Question: Folks,
I have read several threads on stackoverflow and googled some(<URL> and asked around all Swing experts at work before deciding to post a question. I have basic understanding of Swing and this complicates things terribly.

I have attached a picture of a button...this is a button with nearly 3 borders (as much my eyes can tell). The rectangle on the right is the Digital Colormeter application on a Mac. The mouse is sitting between the black border and the grayish border that you see on the button image.
Based on what we see on the pixelated image of the border, it appears the border has a tail or a shadow that covers many pixels. Take the Blac for instance, it has atleast 3 pixels(internal border). The external border is grayish - and it spans nearly 6 pixels.
Here is what I have done:
I experiemented with several versions of Strokes and with BasicStroke(3.0F), I could produce 2 pixels of information for both the intenal and external border.
Here is my question:
1. Is such a "high touch" rendering possible using Swing in Java 7?
2. If so, can you please point me in the right direction?
thank you
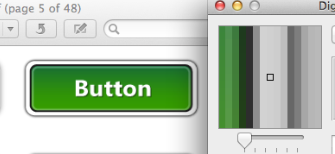
Answer: You can always create compound borders and stack them
'''
class GUI extends JFrame {
public static void main(String[] args) {
new GUI();
}
GUI() {
Border[] borders = new Border[]{
BorderFactory.createLineBorder(Color.GREEN, 3, true),
BorderFactory.createLineBorder(Color.BLACK, 3, true),
BorderFactory.createLineBorder(Color.GRAY, 6, true)};
Border border = BorderFactory.createCompoundBorder(borders[2],
BorderFactory.createCompoundBorder(borders[1], borders[0]));
JButton button = new JButton("Button");
button.setBorder(border);
add(button);
pack();
setVisible(true);
}
}
'''
---
'LineBorder'
Here are many examples of creating gradients by stacking line borders. The code is long because of the amount of examples, you can just copy the 'private' methods. There are over 3000 single 'Border' components in the final view and I don't notice any performance issues.
'''
class GUI extends JFrame {
public static void main(String[] args) {
new GUI();
}
public GUI() {
JTabbedPane tabs = new JTabbedPane();
JButton button;
Border b1, b2, b3, b4, b5, b6;
button = new JButton("Button");
button.setBorder(compoundBorder(interpolateColors(Color.BLACK, Color.GREEN, 5)));
tabs.addTab("Black-Green 5", button);
button = new JButton("Button");
button.setBorder(compoundBorder(interpolateColors(Color.BLACK, Color.GREEN, 100)));
tabs.addTab("Black-Green 100", button);
button = new JButton("Button");
button.setBorder(compoundBorder(interpolateColors(Color.BLACK, Color.GREEN, 200)));
tabs.addTab("Black-Green 200", button);
button = new JButton("Button");
button.setBorder(compoundBorder(interpolateColors(Color.GREEN, Color.BLACK, 5)));
tabs.addTab("Green-Black 5", button);
button = new JButton("Button");
button.setBorder(compoundBorder(interpolateColors(Color.GREEN, Color.BLACK, 100)));
tabs.addTab("Green-Black 100", button);
button = new JButton("Button");
button.setBorder(compoundBorder(interpolateColors(Color.GREEN, Color.BLACK, 200)));
tabs.addTab("Green-Black 200", button);
button = new JButton("Button");
b1 = compoundBorder(interpolateColors(Color.GREEN, Color.BLACK, 5));
b2 = compoundBorder(interpolateColors(Color.BLACK, Color.GRAY, 5));
button.setBorder(BorderFactory.createCompoundBorder(b2, b1));
tabs.add("Green-Black-Gray 5", button);
button = new JButton("Button");
b1 = compoundBorder(interpolateColors(Color.GREEN, Color.BLACK, 50));
b2 = compoundBorder(interpolateColors(Color.BLACK, Color.GRAY, 50));
button.setBorder(BorderFactory.createCompoundBorder(b2, b1));
tabs.add("Green-Black-Gray 50", button);
button = new JButton("Button");
b1 = compoundBorder(interpolateColors(Color.GREEN, Color.BLACK, 100));
b2 = compoundBorder(interpolateColors(Color.BLACK, Color.GRAY, 100));
button.setBorder(BorderFactory.createCompoundBorder(b2, b1));
tabs.add("Green-Black-Gray 100", button);
button = new JButton("Button");
b1 = compoundBorder(interpolateColors(Color.GREEN, Color.BLUE, 50));
b2 = compoundBorder(interpolateColors(Color.BLUE, Color.RED, 50));
b3 = compoundBorder(interpolateColors(Color.RED, Color.GREEN, 50));
button.setBorder(compoundBorder(new Border[] {b1, b2, b3}));
tabs.add("Green-Blue-Red-Green 50", button);
button = new JButton("Button");
b1 = compoundBorder(interpolateColors(Color.GREEN, Color.BLUE, 50));
b2 = compoundBorder(interpolateColors(Color.BLUE, Color.RED, 50));
b3 = compoundBorder(interpolateColors(Color.RED, Color.GREEN, 50));
button.setBorder(compoundBorder(new Border[] {b3, b2, b1}));
tabs.add("{Green, Blue, Red} 50", button);
button = new JButton("Button");
b1 = compoundBorder(interpolateColors(Color.MAGENTA, Color.BLUE, 2));
b2 = compoundBorder(interpolateColors(Color.BLUE, Color.CYAN, 2));
b3 = compoundBorder(interpolateColors(Color.CYAN, Color.GREEN, 2));
b4 = compoundBorder(interpolateColors(Color.GREEN, Color.YELLOW, 2));
b5 = compoundBorder(interpolateColors(Color.YELLOW, Color.ORANGE, 2));
b6 = compoundBorder(interpolateColors(Color.ORANGE, Color.RED, 2));
button.setBorder(compoundBorder(new Border[] {b1, b2, b3, b4, b5, b6}));
tabs.add("Rainbow 2", button);
button = new JButton("Button");
b1 = compoundBorder(interpolateColors(Color.MAGENTA, Color.BLUE, 20));
b2 = compoundBorder(interpolateColors(Color.BLUE, Color.CYAN, 20));
b3 = compoundBorder(interpolateColors(Color.CYAN, Color.GREEN, 20));
b4 = compoundBorder(interpolateColors(Color.GREEN, Color.YELLOW, 20));
b5 = compoundBorder(interpolateColors(Color.YELLOW, Color.ORANGE, 20));
b6 = compoundBorder(interpolateColors(Color.ORANGE, Color.RED, 20));
button.setBorder(compoundBorder(new Border[] {b1, b2, b3, b4, b5, b6}));
tabs.add("Rainbow 20", button);
button = new JButton("Button");
b1 = compoundBorder(interpolateColors(Color.MAGENTA, Color.BLUE, 40));
b2 = compoundBorder(interpolateColors(Color.BLUE, Color.CYAN, 30));
b3 = compoundBorder(interpolateColors(Color.CYAN, Color.GREEN, 15));
b4 = compoundBorder(interpolateColors(Color.GREEN, Color.YELLOW, 15));
b5 = compoundBorder(interpolateColors(Color.YELLOW, Color.ORANGE, 30));
b6 = compoundBorder(interpolateColors(Color.ORANGE, Color.RED, 40));
button.setBorder(compoundBorder(new Border[] {b1, b2, b3, b4, b5, b6}));
tabs.add("Rainbow assymetric", button);
add(tabs);
pack();
setSize(new Dimension(1000, 600));
setLocationRelativeTo(null);
setDefaultCloseOperation(EXIT_ON_CLOSE);
setVisible(true);
}
private static Color[] interpolateColors(Color c1, Color c2, int width) {
Color[] colors = new Color[width];
for (int i = 0; i < width; i++) {
colors[i] = new Color( (c2.getRed() - c1.getRed()) / width * i + c1.getRed(),
(c2.getGreen() - c1.getGreen()) / width * i + c1.getGreen(),
(c2.getBlue() - c1.getBlue()) / width * i + c1.getBlue() );
}
return colors;
}
private static Border compoundBorder(Color[] colors) {
Border b = BorderFactory.createLineBorder(colors[0], 1, true);
for (int i = 1; i < colors.length; i++)
b = BorderFactory.createCompoundBorder(BorderFactory.createLineBorder(colors[i], 1, true), b);
return b;
}
private static Border compoundBorder(Border[] borders) {
Border b = borders[0];
for (int i = 1; i < borders.length; i++)
b = BorderFactory.createCompoundBorder(borders[i], b);
return b;
}
}
'''
---
'StrokeBorder'
Since the gradients can be radial or linear, you can't get a rectangular-symmetric border, but you can still get some nice results. To make good use of these you have to read <URL>.
While you need only one border for this, there is a lot of setup to be done beforehand. Also, since the border is a graphics object and not a Swing object, it won't resize with the components is surrounds. The only way I can think of for really having a symmetrical border is to paint a rectangle (with Java2D) and tie it to the component's bounds such that it surrounds it through resizing. In any case, this can surely be useful in the right hands, but here are some examples.
'''
class GUI extends JFrame {
public static void main(String[] args) {
new GUI();
}
public GUI() {
JTabbedPane mainTabs = new JTabbedPane();
JTabbedPane linTabs = new JTabbedPane();
JTabbedPane radTabs = new JTabbedPane();
JButton button;
Point2D start, end;
float[] dist;
Color[] colors;
BasicStroke stroke;
start = new Point2D.Float(0, 0);
end = new Point2D.Float(500, 500);
dist = new float[] {0.0f, 0.2f, 1.0f};
colors = new Color[] {Color.RED, Color.WHITE, Color.BLUE};
LinearGradientPaint lgp;
stroke = new BasicStroke(5);
/// Linear ///
button = new JButton("Button");
lgp = new LinearGradientPaint(start, end, dist, colors);
button.setBorder(BorderFactory.createStrokeBorder(stroke, lgp));
linTabs.addTab("Red-White-Blue 5", button);
button = new JButton("Button");
end = new Point2D.Float(200, 200);
lgp = new LinearGradientPaint(start, end, dist, colors, CycleMethod.REFLECT);
button.setBorder(BorderFactory.createStrokeBorder(stroke, lgp));
linTabs.addTab("Red-White-Blue Reflect 5", button);
button = new JButton("Button");
end = new Point2D.Float(500, 500);
lgp = new LinearGradientPaint(start, end, dist, colors, CycleMethod.REPEAT);
button.setBorder(BorderFactory.createStrokeBorder(stroke, lgp));
linTabs.addTab("Red-White-Blue Repeat 5", button);
stroke = new BasicStroke(20);
button = new JButton("Button");
button.setBorder(BorderFactory.createStrokeBorder(stroke, lgp));
linTabs.addTab("Red-White-Blue 20", button);
button = new JButton("Button");
end = new Point2D.Float(200, 200);
lgp = new LinearGradientPaint(start, end, dist, colors, CycleMethod.REFLECT);
button.setBorder(BorderFactory.createStrokeBorder(stroke, lgp));
linTabs.addTab("Red-White-Blue Reflect 20", button);
button = new JButton("Button");
end = new Point2D.Float(500, 500);
lgp = new LinearGradientPaint(start, end, dist, colors, CycleMethod.REPEAT);
button.setBorder(BorderFactory.createStrokeBorder(stroke, lgp));
linTabs.addTab("Red-White-Blue Repeat 20", button);
dist = new float[] {0.0f, 0.2f, 0.4f, 0.6f, 0.8f, 1f};
colors = new Color[] {Color.RED, Color.ORANGE, Color.YELLOW, Color.LIGHT_GRAY,
Color.BLACK, Color.RED};
stroke = new BasicStroke(5);
button = new JButton("Button");
lgp = new LinearGradientPaint(start, end, dist, colors);
button.setBorder(BorderFactory.createStrokeBorder(stroke, lgp));
linTabs.addTab("Dark 5", button);
button = new JButton("Button");
end = new Point2D.Float(200, 200);
lgp = new LinearGradientPaint(start, end, dist, colors, CycleMethod.REFLECT);
button.setBorder(BorderFactory.createStrokeBorder(stroke, lgp));
linTabs.addTab("Dark Reflect 5", button);
button = new JButton("Button");
end = new Point2D.Float(500, 500);
lgp = new LinearGradientPaint(start, end, dist, colors, CycleMethod.REPEAT);
button.setBorder(BorderFactory.createStrokeBorder(stroke, lgp));
linTabs.addTab("Dark Repeat 5", button);
stroke = new BasicStroke(20);
button = new JButton("Button");
button.setBorder(BorderFactory.createStrokeBorder(stroke, lgp));
linTabs.addTab("Dark 20", button);
button = new JButton("Button");
end = new Point2D.Float(200, 200);
lgp = new LinearGradientPaint(start, end, dist, colors, CycleMethod.REFLECT);
button.setBorder(BorderFactory.createStrokeBorder(stroke, lgp));
linTabs.addTab("Dark Reflect 20", button);
button = new JButton("Button");
end = new Point2D.Float(500, 500);
lgp = new LinearGradientPaint(start, end, dist, colors, CycleMethod.REPEAT);
button.setBorder(BorderFactory.createStrokeBorder(stroke, lgp));
linTabs.addTab("Dark Repeat 20", button);
/// Radial ///
Point2D center = new Point2D.Float(20, 20);
float radius = 1;
dist = new float[] {0.0f, 0.2f, 1.0f};
colors = new Color[] {Color.RED, Color.WHITE, Color.BLUE};
RadialGradientPaint rgp;
stroke = new BasicStroke(40);
button = new JButton("Button");
rgp = new RadialGradientPaint(center, radius, dist, colors, CycleMethod.REPEAT);
button.setBorder(BorderFactory.createStrokeBorder(stroke, rgp));
radTabs.addTab("{Red, Blue White} assymetric 40", button);
button = new JButton("Button");
radius = 300;
stroke = new BasicStroke(10);
center = new Point2D.Float(500, 250);
rgp = new RadialGradientPaint(center, radius, dist, colors, CycleMethod.REPEAT);
button.setBorder(BorderFactory.createStrokeBorder(stroke, rgp));
radTabs.addTab("{Red, Blue White} REPEAT 40", button);
button = new JButton("Button");
radius = 150;
rgp = new RadialGradientPaint(center, radius, dist, colors, CycleMethod.REFLECT);
button.setBorder(BorderFactory.createStrokeBorder(stroke, rgp));
radTabs.addTab("{Red, Blue White} Reflect 40", button);
colors = new Color[] {Color.PINK, Color.MAGENTA, Color.BLUE, Color.CYAN, Color.GREEN, Color.PINK};
dist = new float[] {0.0f, 0.2f, 0.4f, 0.6f, 0.8f, 1f};
button = new JButton("Button");
radius = 70;
Point2D focus = new Point2D.Float(40, 90);
rgp = new RadialGradientPaint(center, radius, focus, dist, colors, CycleMethod.REFLECT);
button.setBorder(BorderFactory.createStrokeBorder(stroke, rgp));
radTabs.addTab("Light Reflect assymetric", button);
button = new JButton("Button");
rgp = new RadialGradientPaint(center, radius, focus, dist, colors, CycleMethod.REPEAT);
button.setBorder(BorderFactory.createStrokeBorder(stroke, rgp));
radTabs.addTab("Light Repeat assymetric", button);
button = new JButton("Button");
radius = 70;
stroke = new BasicStroke(10);
center = new Point2D.Float(500, 250);
rgp = new RadialGradientPaint(center, radius, dist, colors, CycleMethod.REFLECT);
button.setBorder(BorderFactory.createStrokeBorder(stroke, rgp));
radTabs.addTab("Light Reflect 10", button);
button = new JButton("Button");
stroke = new BasicStroke(10);
center = new Point2D.Float(500, 250);
rgp = new RadialGradientPaint(center, radius, dist, colors, CycleMethod.REPEAT);
button.setBorder(BorderFactory.createStrokeBorder(stroke, rgp));
radTabs.addTab("Light Repeat 10", button);
mainTabs.addTab("Linear", linTabs);
mainTabs.addTab("Radial", radTabs);
add(mainTabs);
pack();
setSize(new Dimension(1000, 600));
setLocationRelativeTo(null);
setDefaultCloseOperation(EXIT_ON_CLOSE);
setVisible(true);
}
}
'''
Comments and ideas are welcome.